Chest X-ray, PA view. Patient: 67 years old, sex M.
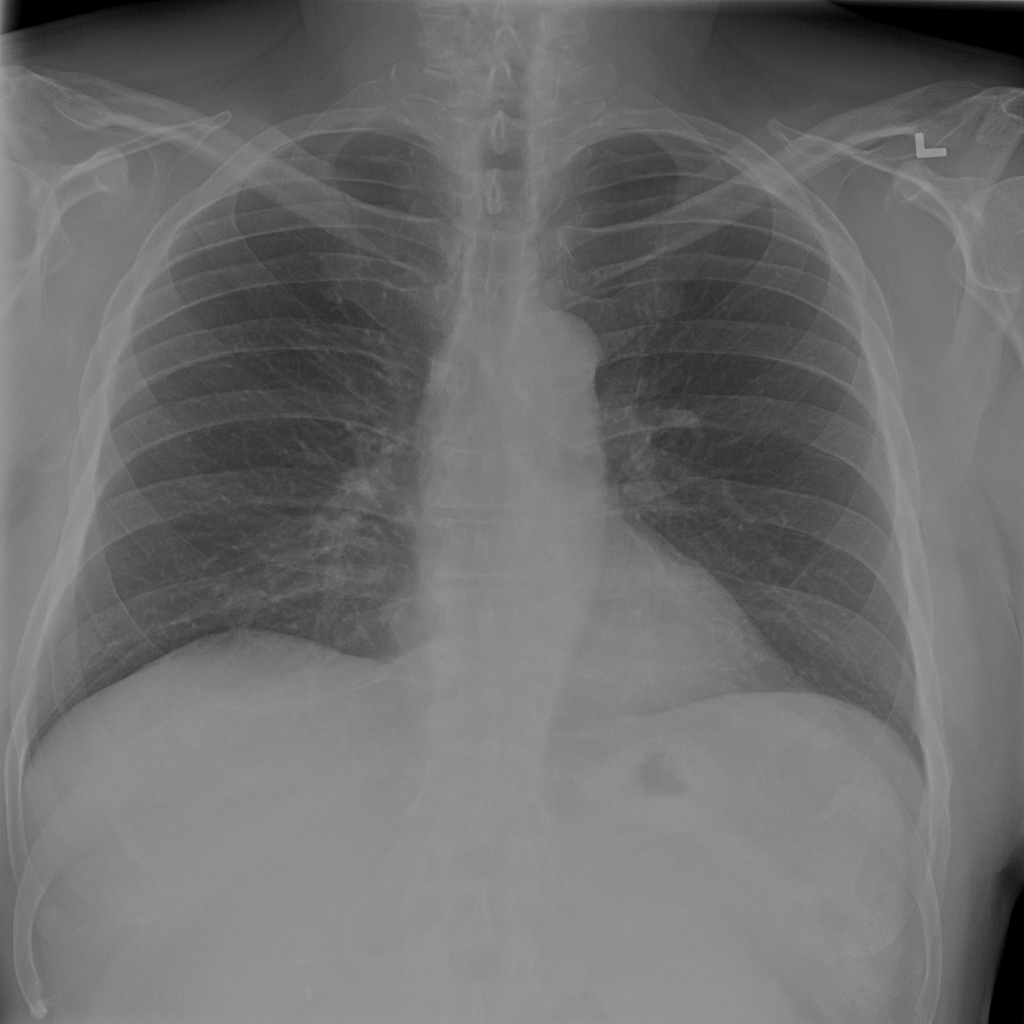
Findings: No Finding